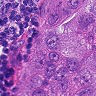
Metastatic tissue present: yes